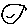
Label: smiley face